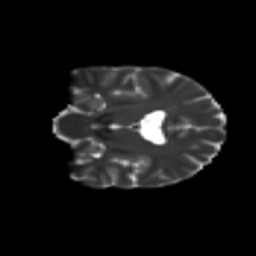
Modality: T2w
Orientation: coronal
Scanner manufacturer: siemens
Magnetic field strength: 3 T
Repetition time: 9.2 s
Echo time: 0.084 s